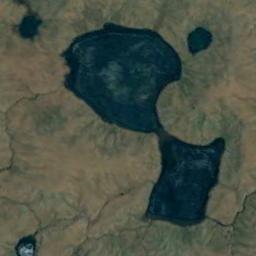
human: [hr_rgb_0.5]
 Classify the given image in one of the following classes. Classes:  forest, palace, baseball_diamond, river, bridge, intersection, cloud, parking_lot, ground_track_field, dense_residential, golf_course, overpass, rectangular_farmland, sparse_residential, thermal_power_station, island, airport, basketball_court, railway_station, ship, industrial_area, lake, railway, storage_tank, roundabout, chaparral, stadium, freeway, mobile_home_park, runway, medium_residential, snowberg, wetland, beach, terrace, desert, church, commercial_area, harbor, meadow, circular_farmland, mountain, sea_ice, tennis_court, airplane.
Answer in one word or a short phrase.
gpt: lake